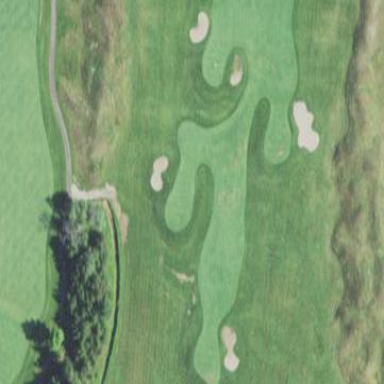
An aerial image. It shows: Scenic golf fairway.